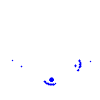
Particle: kaon